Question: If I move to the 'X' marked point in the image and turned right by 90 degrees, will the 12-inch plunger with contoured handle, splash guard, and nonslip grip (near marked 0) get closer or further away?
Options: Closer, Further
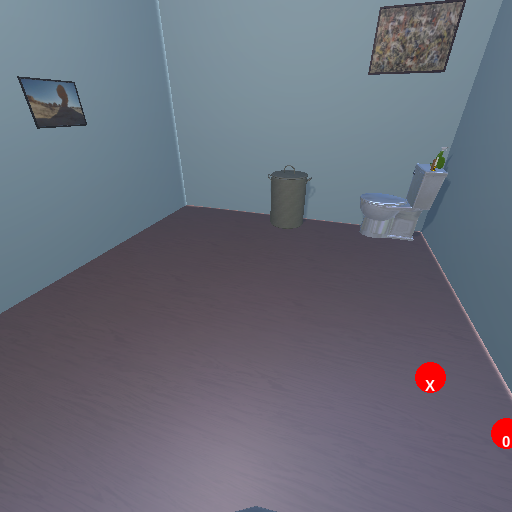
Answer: Closer